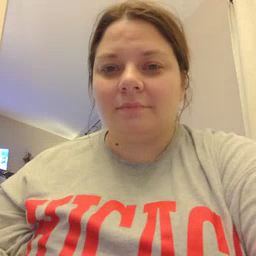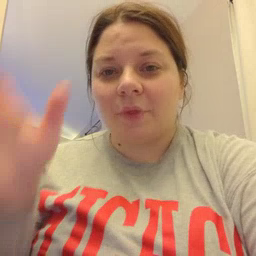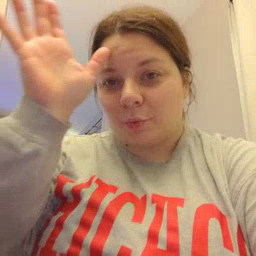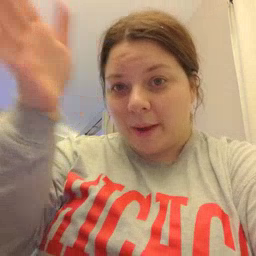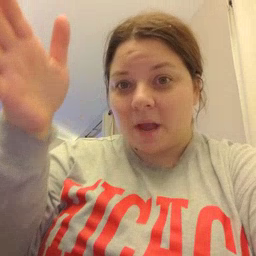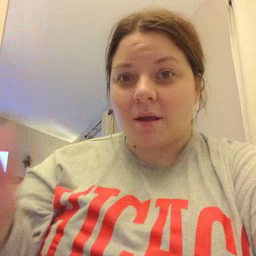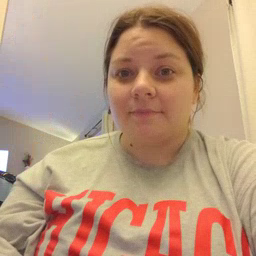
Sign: grandpa